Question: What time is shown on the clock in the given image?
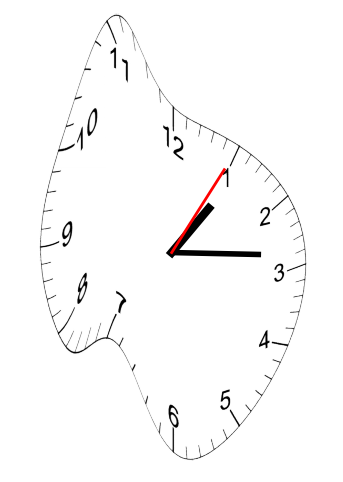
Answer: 01:14:05